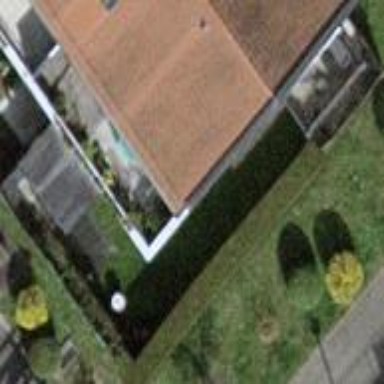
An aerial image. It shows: Garden surrounded by fence.